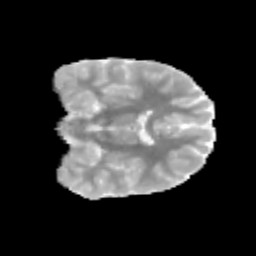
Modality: MD
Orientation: coronal
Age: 11
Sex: male
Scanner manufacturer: siemens
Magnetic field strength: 3 T
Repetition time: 3.8 s
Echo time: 0.07 s